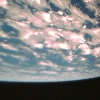
Label: cloud